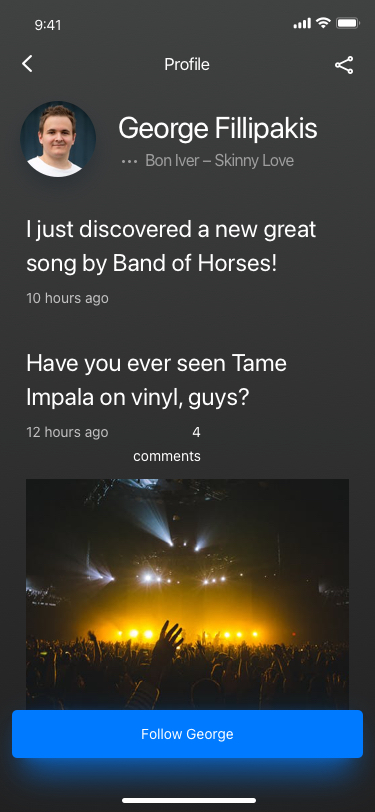
Text in this UI design:
Profile
Follow George
Have you ever seen Tame Impala on vinyl, guys?
12 hours ago
4 comments
I just discovered a new great song by Band of Horses!
10 hours ago
Bon Iver – Skinny Love
George Fillipakis